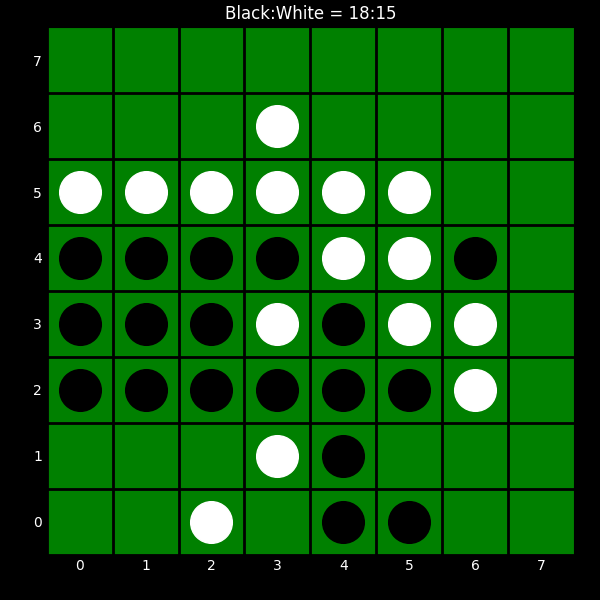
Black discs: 18
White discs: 15